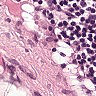
Metastatic tissue present: no